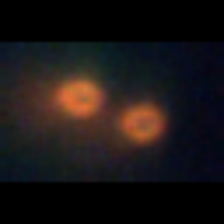
Taxon: Thalassiosira
Group: Diatoms